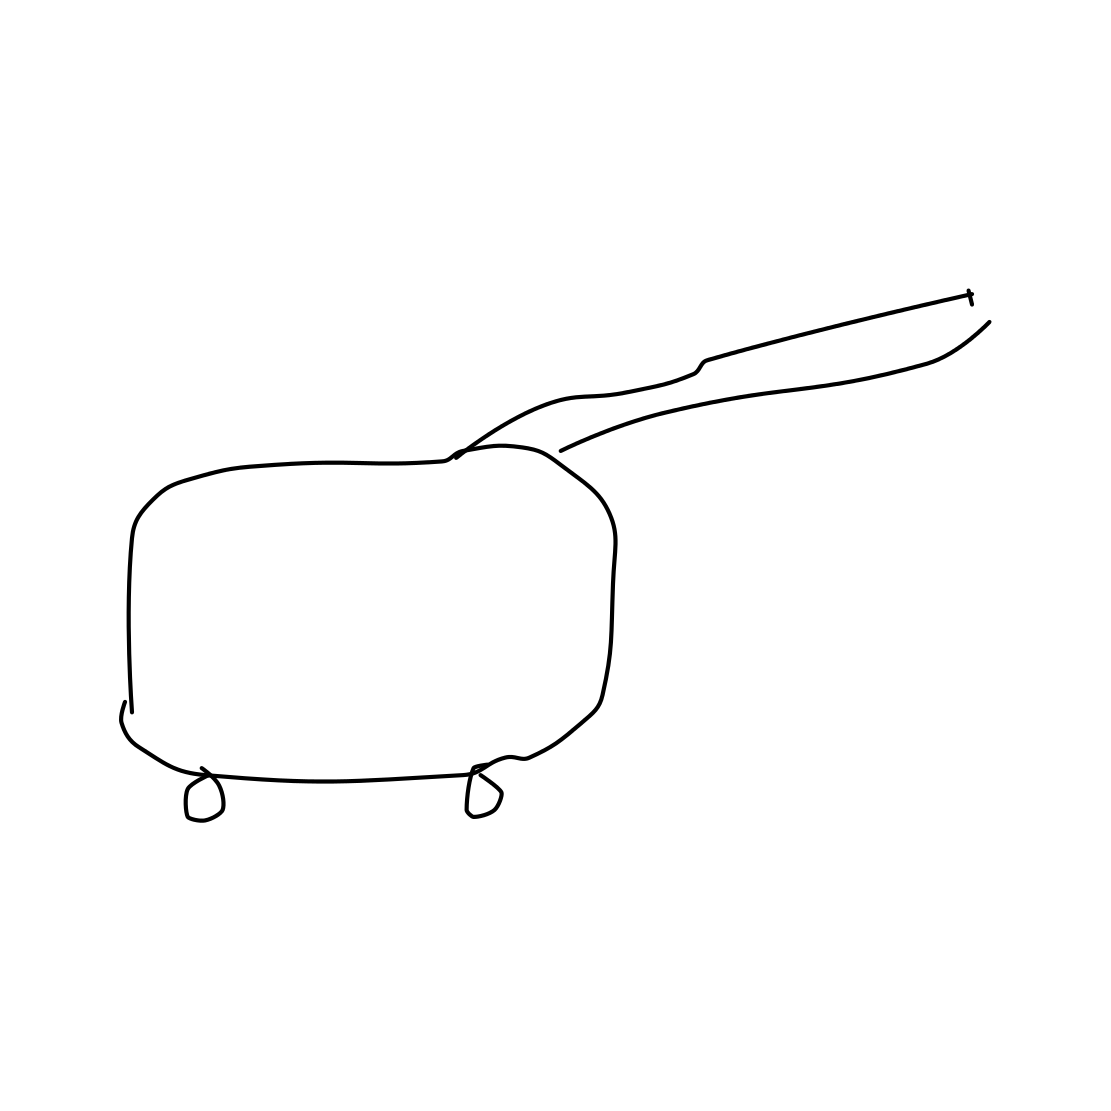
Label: suitcase